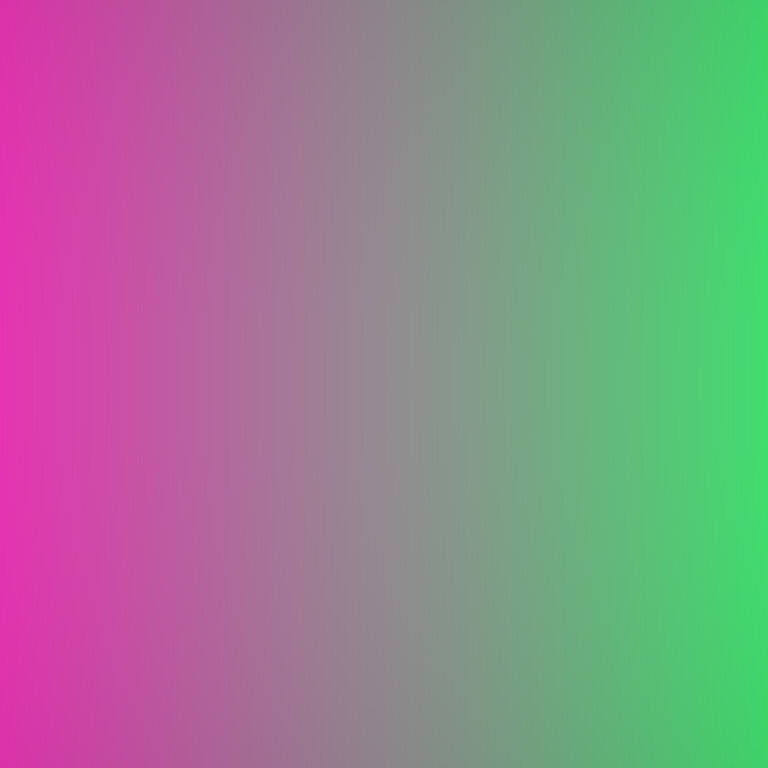
Abstract light effect, smooth gradient from vivid pink to bright green, energetic atmosphere, soft blend, no room, no furniture, no objects.